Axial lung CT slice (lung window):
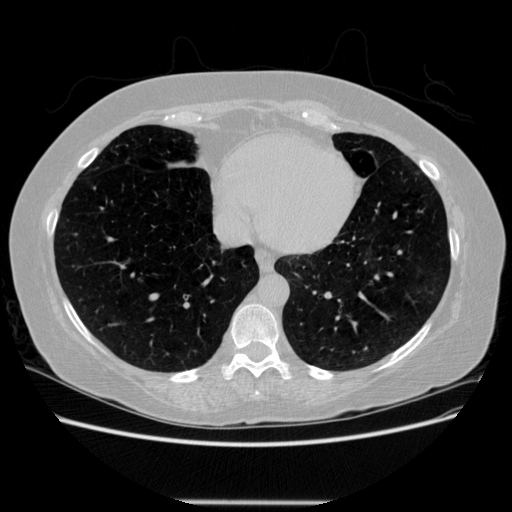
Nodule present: no